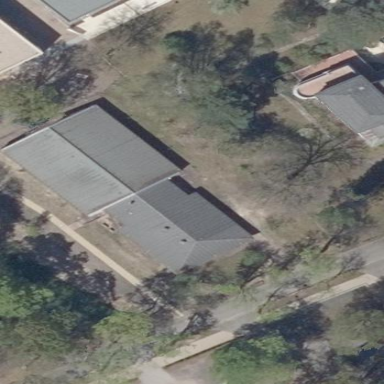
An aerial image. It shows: School building.